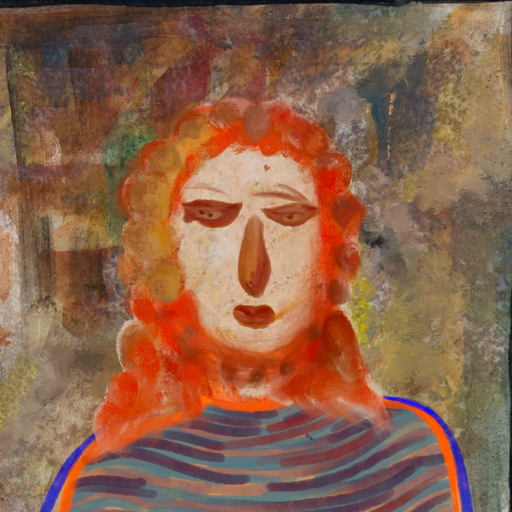
Background: Mosgoul, Head And Neck Front: Rupkatha, Face Front: Pious_Lady, Bust: Experience, Hair Front: Rupkatha, Head Accessory: Blank, Second Necklace: Blank, Necklace: Blank, Baby: Blank